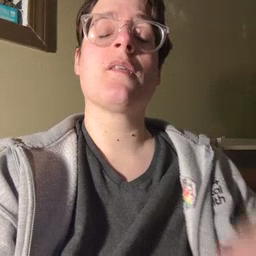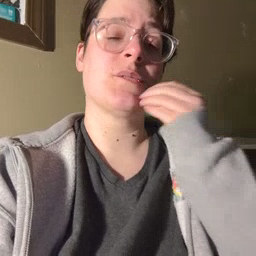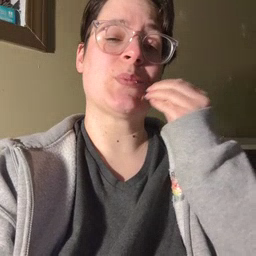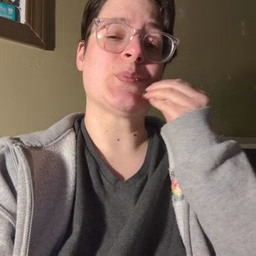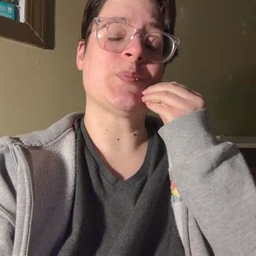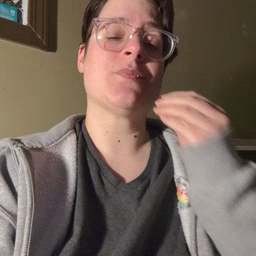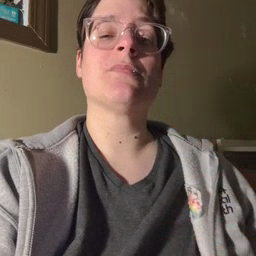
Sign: food